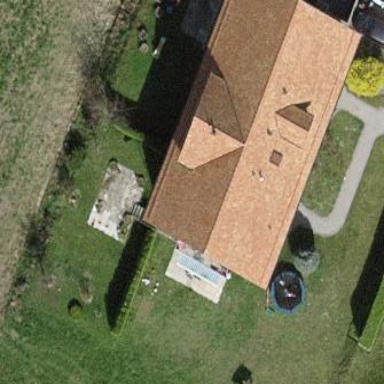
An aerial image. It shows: Simple and straightforward house.